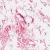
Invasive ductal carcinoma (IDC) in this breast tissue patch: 0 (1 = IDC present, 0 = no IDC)